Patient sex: F
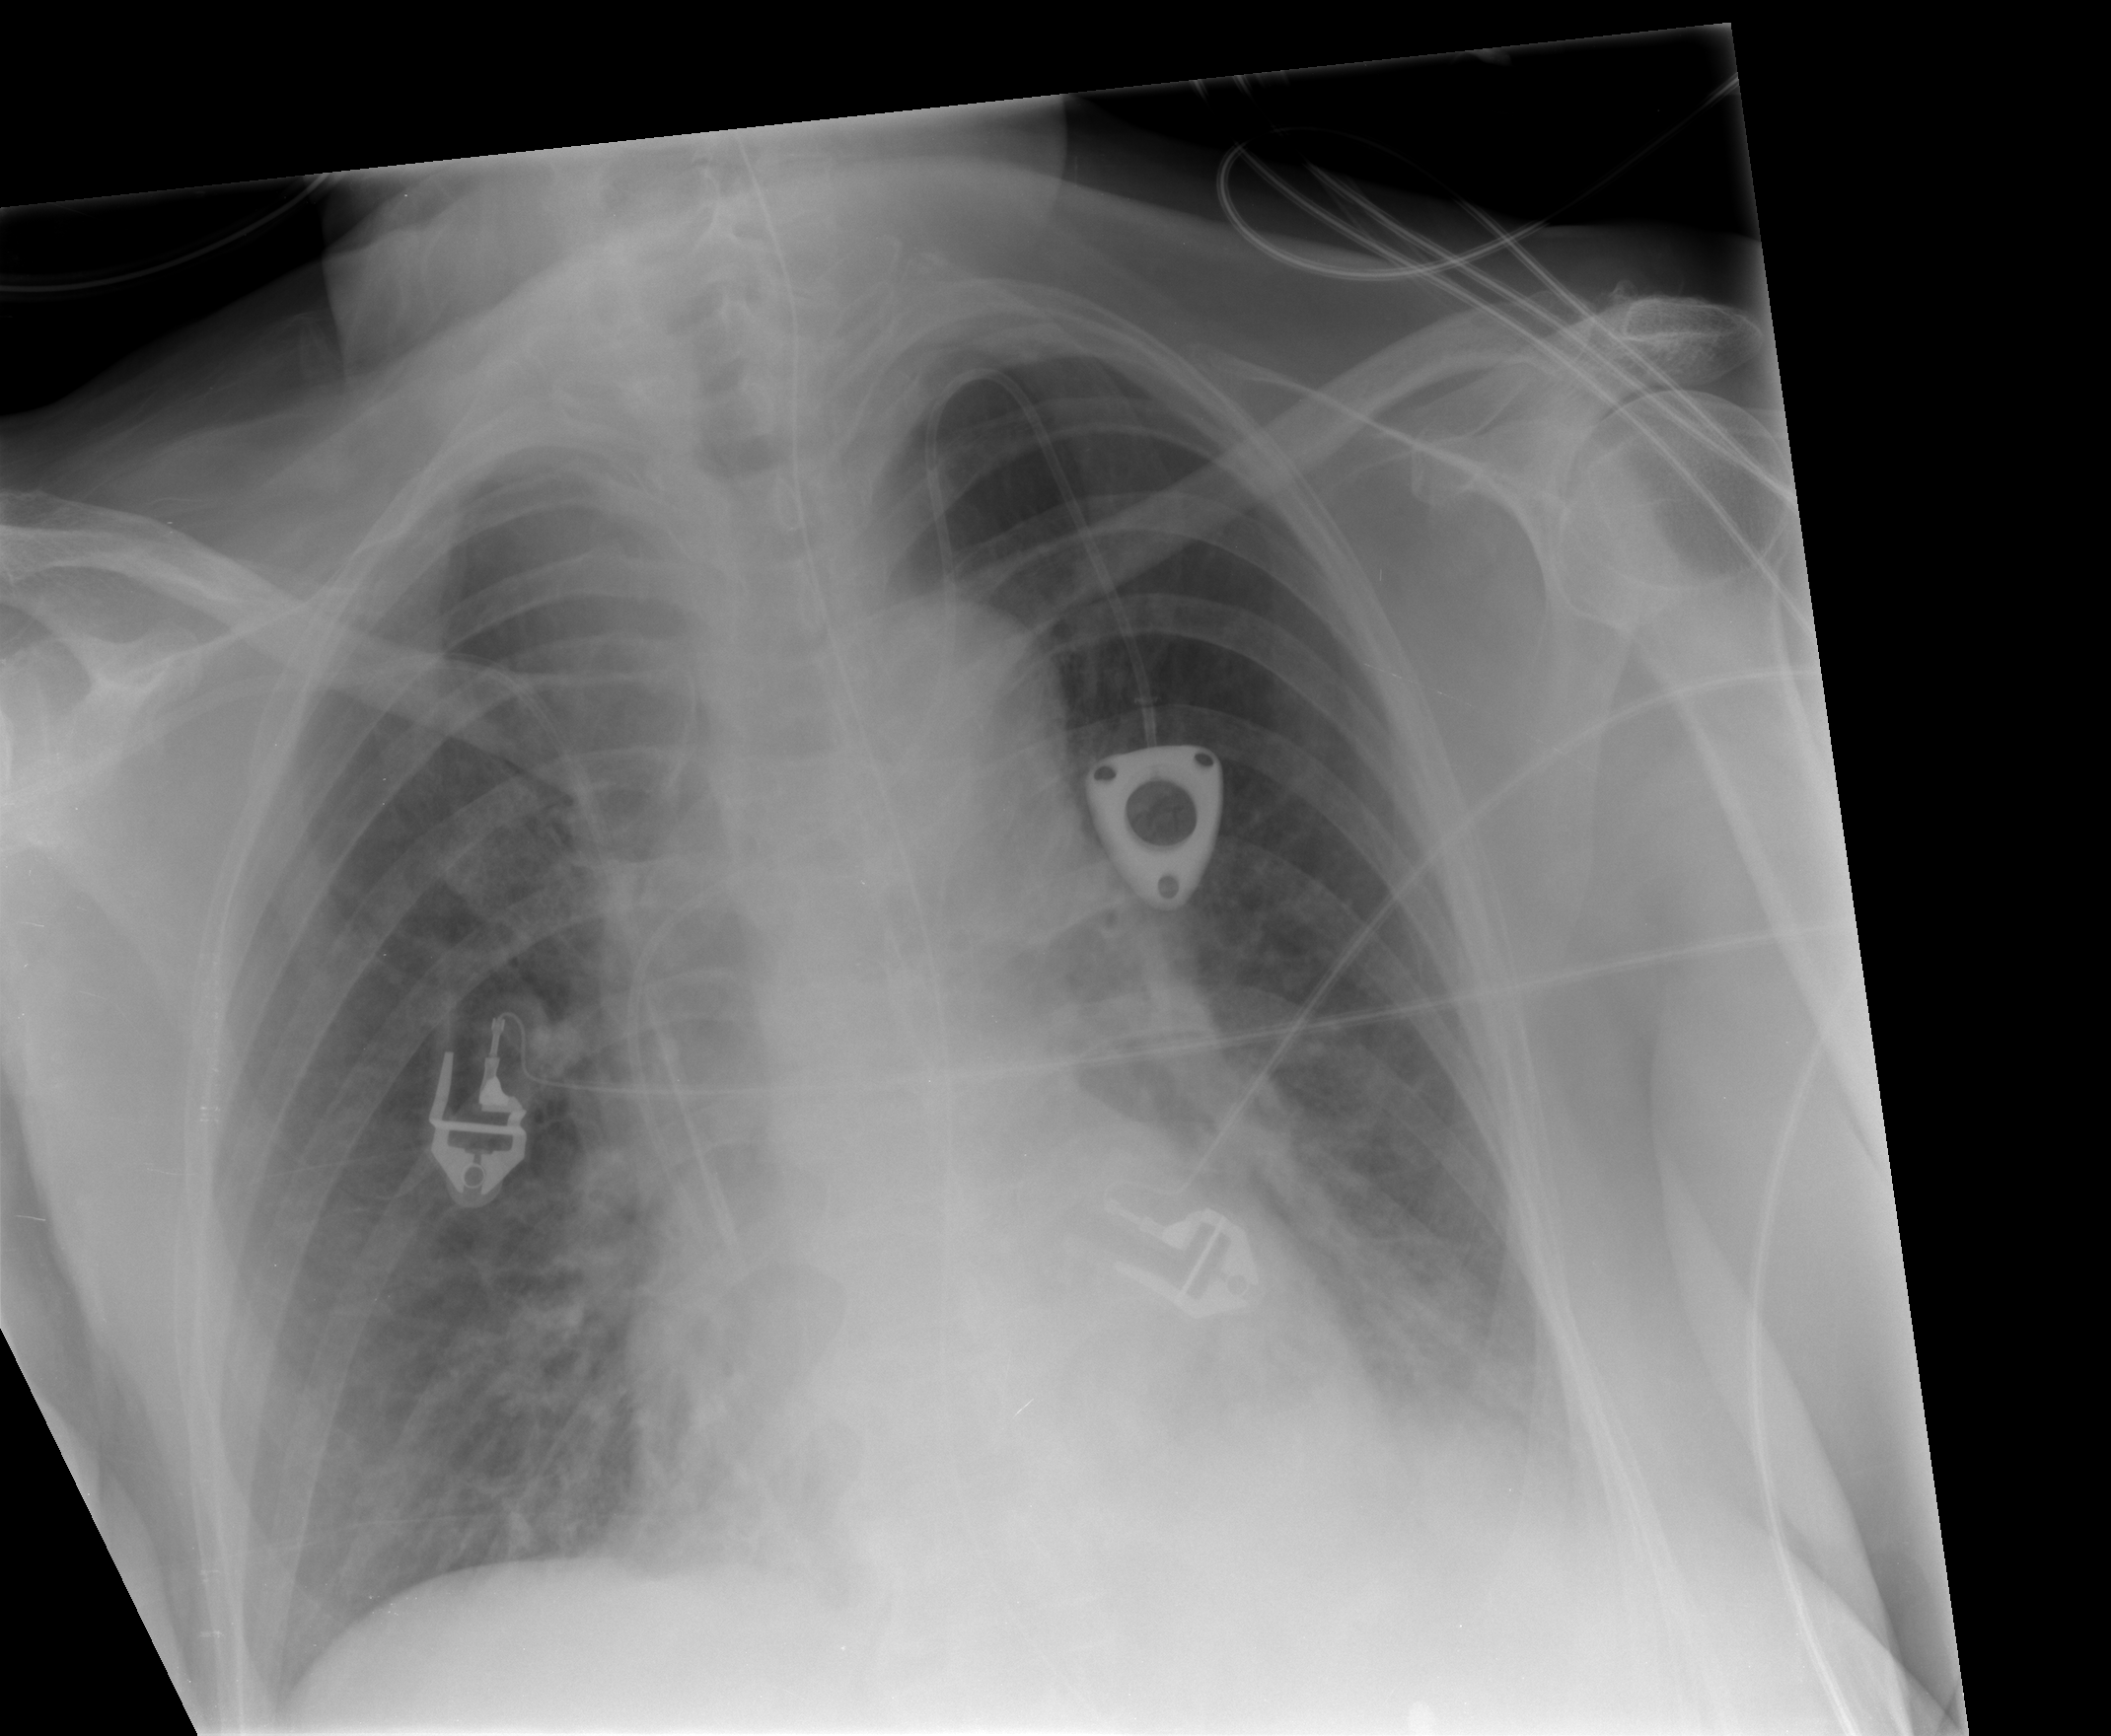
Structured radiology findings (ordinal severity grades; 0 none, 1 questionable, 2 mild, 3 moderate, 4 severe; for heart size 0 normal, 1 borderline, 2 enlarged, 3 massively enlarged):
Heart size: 0
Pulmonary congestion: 2
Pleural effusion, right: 0
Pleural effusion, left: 2
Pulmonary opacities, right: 0
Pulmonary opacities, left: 0
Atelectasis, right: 2
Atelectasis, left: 2